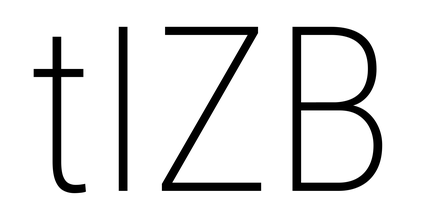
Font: Roboto_Condensed_ExtraLight